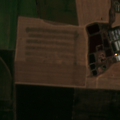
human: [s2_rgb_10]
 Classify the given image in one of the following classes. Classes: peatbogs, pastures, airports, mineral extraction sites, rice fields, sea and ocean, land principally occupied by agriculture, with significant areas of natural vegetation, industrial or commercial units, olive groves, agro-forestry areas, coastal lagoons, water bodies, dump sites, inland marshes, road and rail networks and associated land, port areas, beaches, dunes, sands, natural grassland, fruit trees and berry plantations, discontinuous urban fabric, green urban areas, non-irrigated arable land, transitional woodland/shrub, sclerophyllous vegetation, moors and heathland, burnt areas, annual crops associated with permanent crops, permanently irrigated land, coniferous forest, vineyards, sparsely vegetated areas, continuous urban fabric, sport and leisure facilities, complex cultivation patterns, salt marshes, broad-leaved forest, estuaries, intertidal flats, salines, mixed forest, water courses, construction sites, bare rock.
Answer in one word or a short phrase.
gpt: industrial or commercial units, non-irrigated arable land